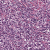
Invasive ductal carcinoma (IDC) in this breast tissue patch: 1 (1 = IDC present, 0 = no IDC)